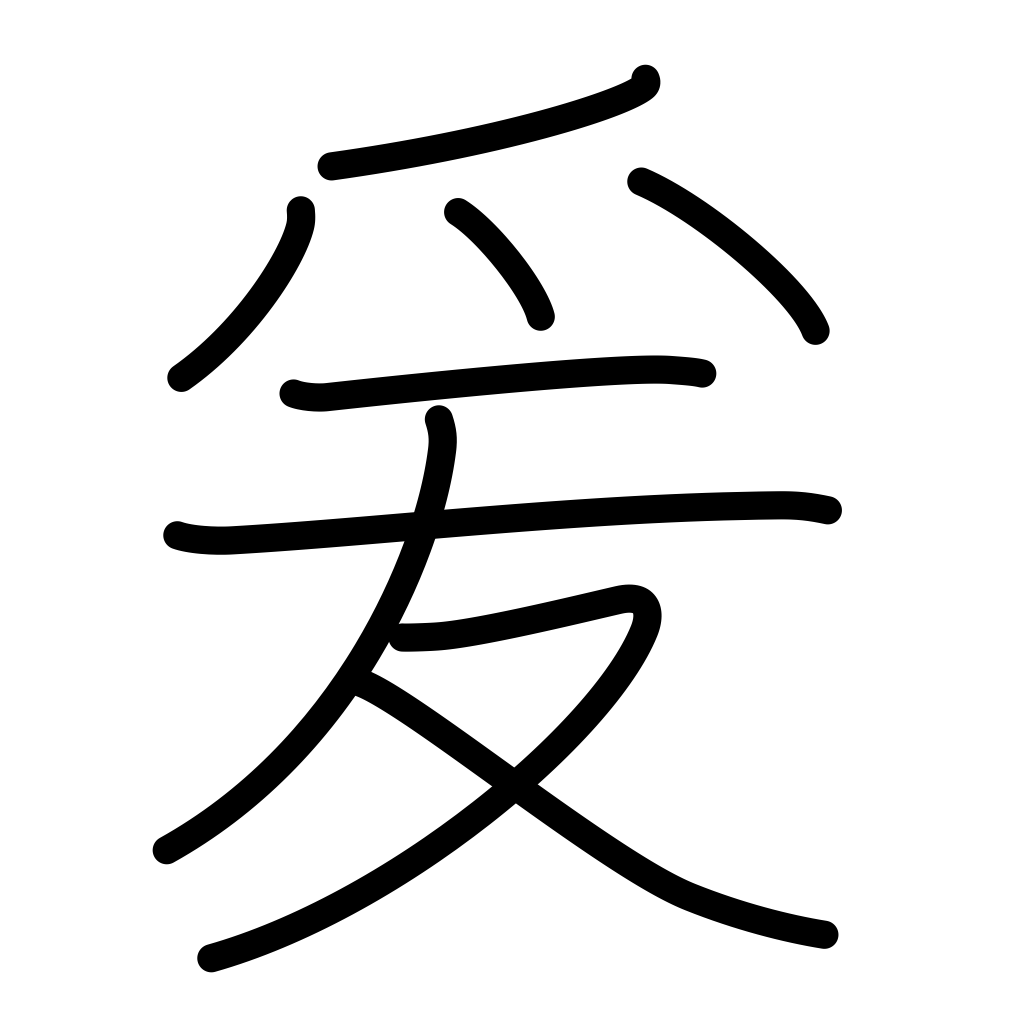
Meaning: lead on to, therefore, then